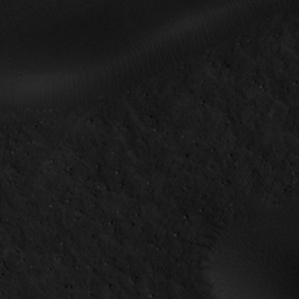
Label: non_frost